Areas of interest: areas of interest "Nanning Qingxiu Mountain International Golf Club"
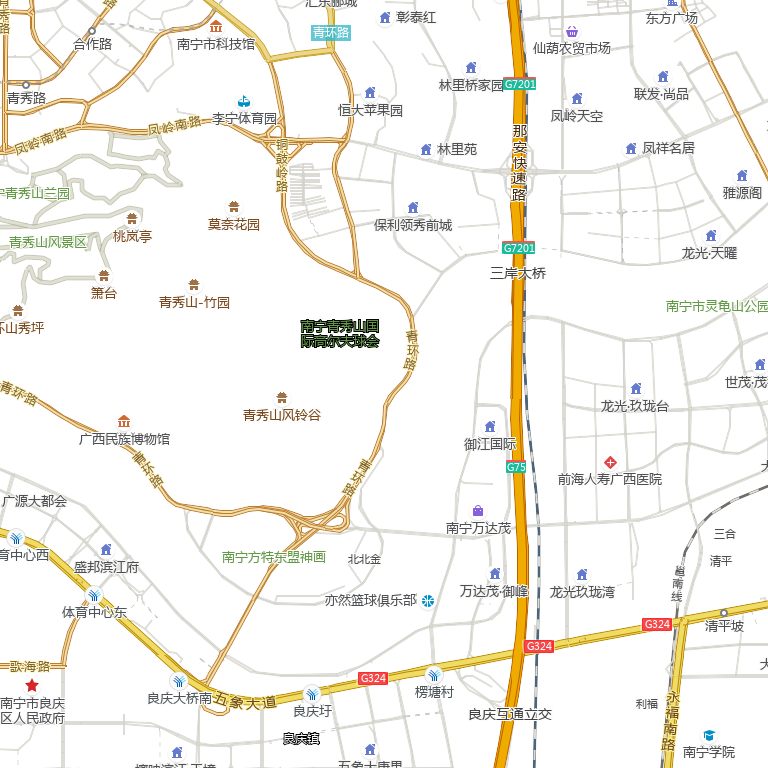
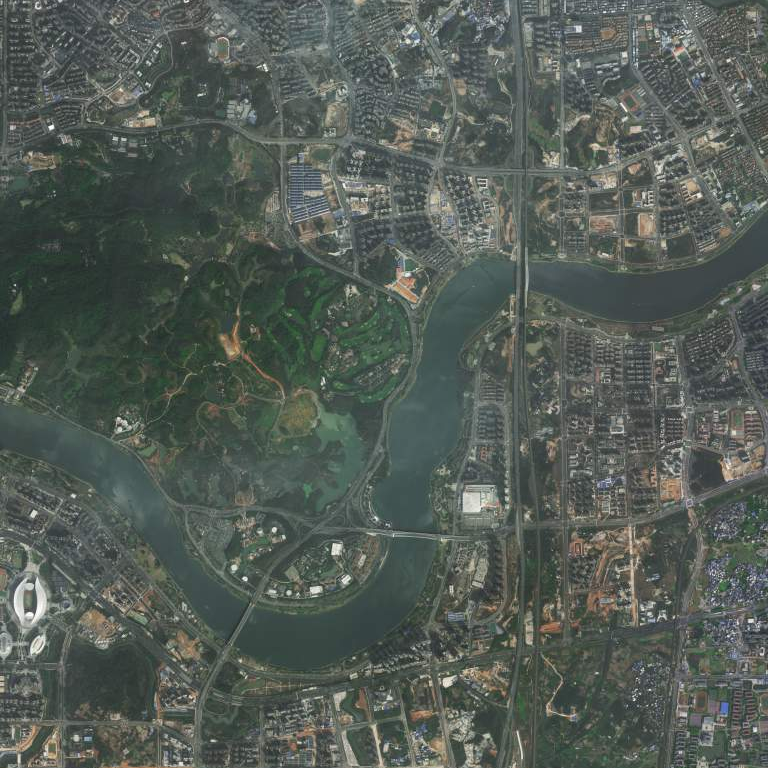